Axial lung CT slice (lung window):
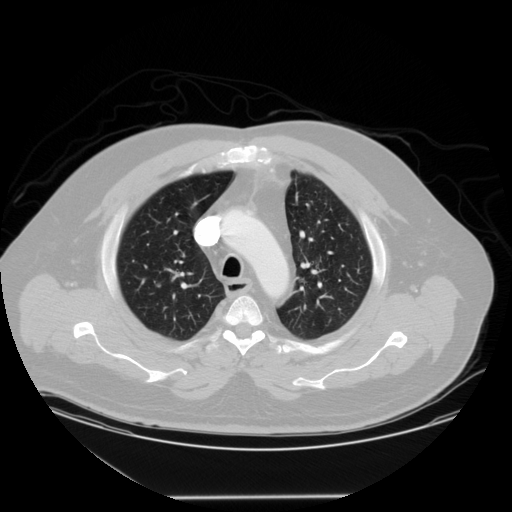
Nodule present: no